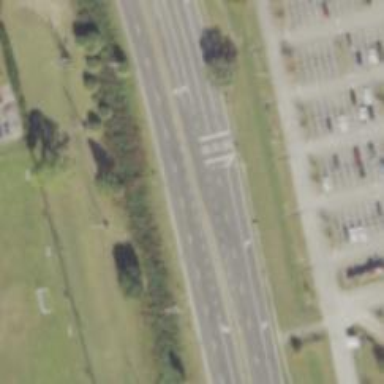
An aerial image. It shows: Secondary road with asphalt surface. There is sidewalk on the left side.